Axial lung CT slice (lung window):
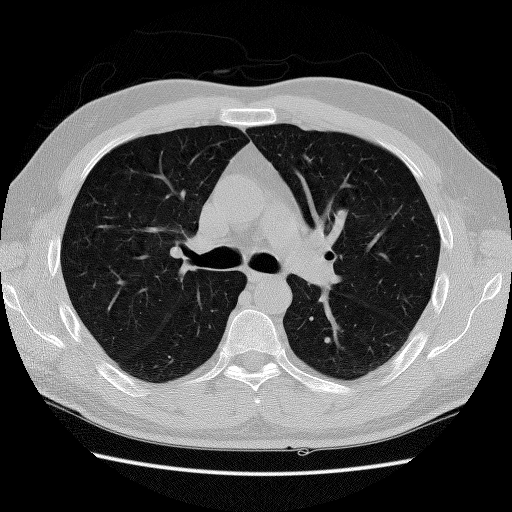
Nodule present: no